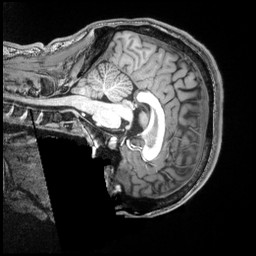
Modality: T1w
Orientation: sagittal
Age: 20
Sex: male
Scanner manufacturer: siemens
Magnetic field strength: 3 T
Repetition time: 2.5 s
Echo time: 0.00343 s